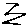
Label: zigzag